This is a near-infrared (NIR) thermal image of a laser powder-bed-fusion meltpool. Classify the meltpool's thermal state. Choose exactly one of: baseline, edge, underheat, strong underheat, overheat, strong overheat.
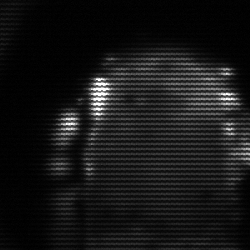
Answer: baseline